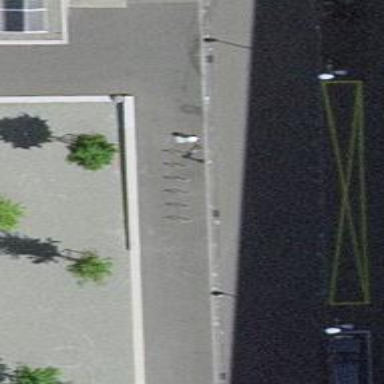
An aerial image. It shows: Bicycle parking area with stands.